Question: I have the following pushbutton stylesheet:
'''
QPushButton:hover{
background: qlineargradient(x1 : 0, y1 : 0, x2 : 0, y2 : 1, stop : 0.0 #ffd9aa,
stop : 0.5 #ffbb6e, stop : 0.55 #feae42, stop : 1.0 #fedb74);
}
QPushButton {
border: 1px solid #6593cf;
border-radius: 2px;
padding: 5px 15px 2px 5px;
background: qlineargradient(x1 : 0, y1 : 0, x2 : 0, y2 : 1, stop : 0.0 #f5f9ff,
stop : 0.5 #c7dfff, stop : 0.55 #afd2ff, stop : 1.0 #c0dbff);
color: #006aff;
font: bold large "Arial";
height: 30px;
}
QPushButton:pressed {
background: qlineargradient(x1 : 0, y1 : 0, x2 : 0, y2 : 1, stop : 0.0 #c0dbff,
stop : 0.5 #cfd26f, stop : 0.55 #c7df6f, stop : 1.0 #f5f9ff);
padding-top: 2px;
padding-left: 3px;
}
QPushButton:on {
background: qlineargradient(x1 : 0, y1 : 0, x2 : 0, y2 : 1, stop : 0.0 #5AA72D,
stop : 0.5 #B3E296, stop : 0.55 #B3E296, stop : 1.0 #f5f9ff);
padding-top: 2px;
padding-left: 3px;
}
QPushButton:disabled {
background: transparent #e5e9ee;
padding-top: 2px;
padding-left: 3px;
color: black;
}
'''
I have a button. When it's pressed a side widget is resized. Thus the button gets the pressed style, when I release it gets the hover style. Furthermore the widget is resized and the button "follows" the widget. The problem is that the button keeps the hover state and loses it when I do some movement with the mouse. Is this a bug from qt or I miss something in the stylesheet code.
I did a animated gif showing the situation:

Thanks
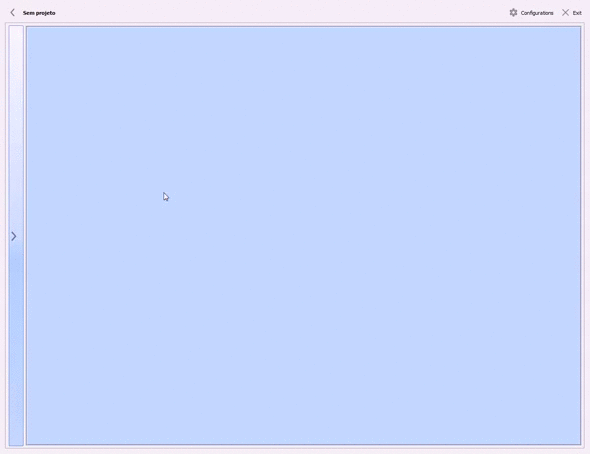
Answer: You can say that it's a bug in Qt. I would say it's a kind of bugs caused by right logic. Judge for yourself. 'Hover' state is defined by 'WA_UnderMouse' widget attribute. This attribute is set by the application:
'''
if ((e->type() == QEvent::Enter || e->type() == QEvent::DragEnter) ...
widget->setAttribute(Qt::WA_UnderMouse, true);
else if (e->type() == QEvent::Leave || e->type() == QEvent::DragLeave)
widget->setAttribute(Qt::WA_UnderMouse, false);
'''
'QEvent::Enter' and 'QEvent::Leave' events are only sent when the application receives mouse event from OS.
You don't move mouse, the application doesn't receive any mouse event and so 'WA_UnderMouse' attribute is not changed.
One of the ways to fix that is to set 'Qt::WA_UnderMouse' attribute to the right value by yourself when moving the button widget.